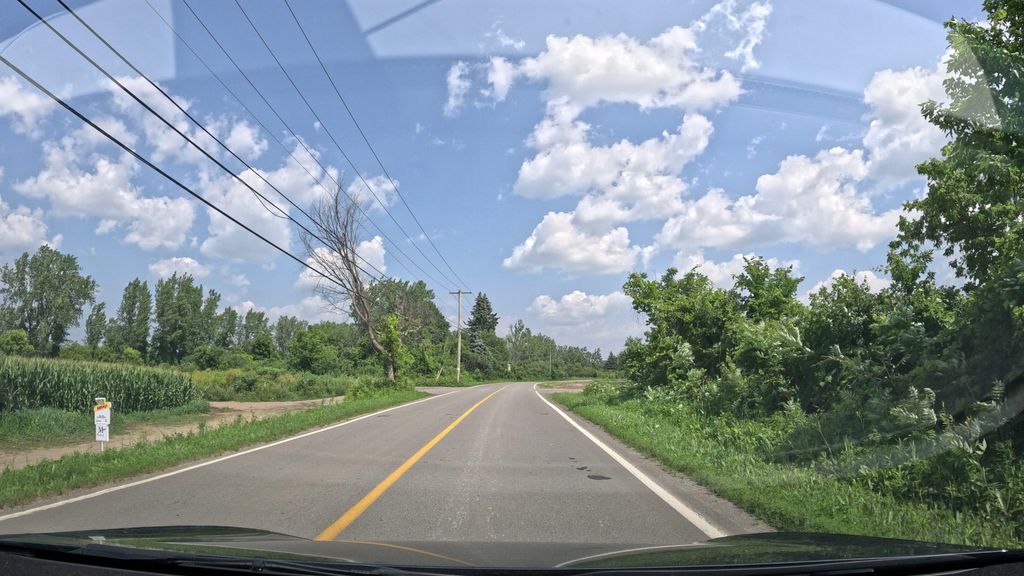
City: montreal